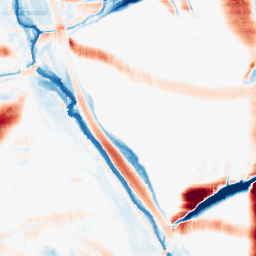
Category: morphological
Decomposition family: morphological_rect
Decomposition parameters: operation: average
width: 50
height: 20
Upsampling method: quartic
Upsampling parameters: scale: 4
Upsampling scale: 4